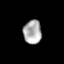
Tissue: lung
Cell type: T cells
Senescence score: 0.2351
Nuclear area (px): 425
Mean DAPI intensity: 172.96